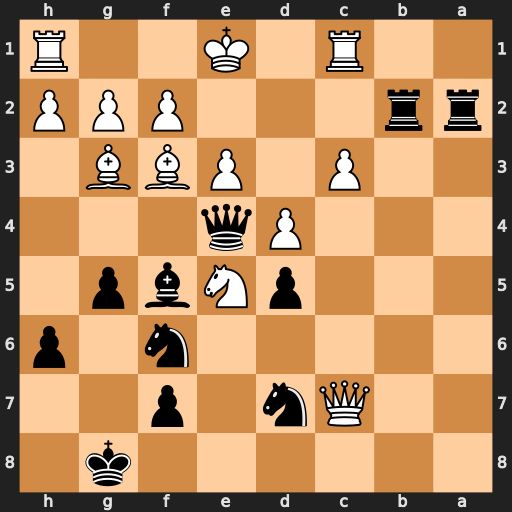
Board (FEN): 6k1/2Qn1p2/5n1p/3pNbp1/3Pq3/2P1PBB1/rr3PPP/2R1K2R
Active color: b
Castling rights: K
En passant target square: -
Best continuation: Nxe5 Qd8+ Kh7 O-O Nxf3+